Question: I have download the source from <URL> . Demo working fine, and try to use in my application.
I have followed all the steps already whatever required as mention here in <URL> ...
But I have getting the error
'''
"_OBJC_CLASS_$_RDLinkedInEngine", referenced from:
"_OBJC_CLASS_$_RDLinkedInAuthorizationController", referenced from:
'''

When I comment the lines of RDLinkedInEngine and RDLinkedInAuthorizationController then error are removed
'''
- (void)loadView {
[super loadView];
// rdEngine = [[RDLinkedInEngine engineWithConsumerKey:kOAuthConsumerKey consumerSecret:kOAuthConsumerSecret delegate:self] retain];
}
- (void)viewDidAppear:(BOOL)animated {
[super viewDidAppear:animated];
// if( !rdHasAppeared ) {
// UIViewController* controller = [RDLinkedInAuthorizationController authorizationControllerWithEngine:rdEngine delegate:self];
// if( controller ) {
// [self presentModalViewController:controller animated:YES];
// rdHasAppeared = YES;
// }
// else {
// NSLog(@"Already authenticated");
// }
// }
}
'''
I my application I have already integrated MGTwitterEngine from source <URL> Which is wokring ok.
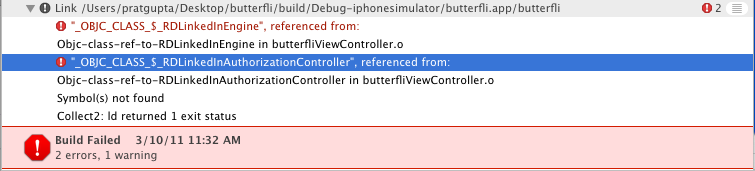
Answer: most probably you need to add some static library (.a file)... or src folder itself from linkedIn source...